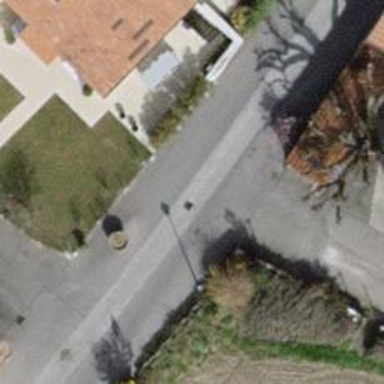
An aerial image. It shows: Paved road in living street.